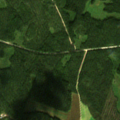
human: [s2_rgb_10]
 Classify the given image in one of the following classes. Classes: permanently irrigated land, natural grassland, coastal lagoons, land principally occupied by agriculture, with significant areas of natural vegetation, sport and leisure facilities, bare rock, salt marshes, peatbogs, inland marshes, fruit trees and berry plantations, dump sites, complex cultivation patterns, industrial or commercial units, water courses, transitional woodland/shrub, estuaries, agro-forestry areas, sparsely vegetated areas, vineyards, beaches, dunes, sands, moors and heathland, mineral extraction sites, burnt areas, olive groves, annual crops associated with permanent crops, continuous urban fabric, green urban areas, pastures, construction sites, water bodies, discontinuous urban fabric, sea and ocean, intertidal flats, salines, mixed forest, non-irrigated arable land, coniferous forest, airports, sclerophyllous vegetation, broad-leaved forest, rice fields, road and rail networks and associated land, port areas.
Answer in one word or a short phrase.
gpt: broad-leaved forest, coniferous forest, mixed forest, transitional woodland/shrub